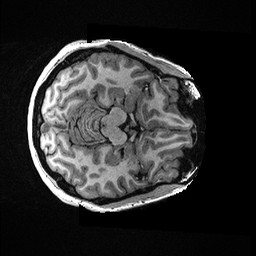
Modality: T1w
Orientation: axial
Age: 42
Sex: female
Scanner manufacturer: ge
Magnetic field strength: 3 T
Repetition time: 0.006952 s
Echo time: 0.00292 s